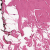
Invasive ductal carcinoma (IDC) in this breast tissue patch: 0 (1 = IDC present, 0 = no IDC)